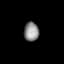
Tissue: lung
Cell type: Epithelial cells
Senescence score: 0.222
Nuclear area (px): 274
Mean DAPI intensity: 142.755